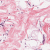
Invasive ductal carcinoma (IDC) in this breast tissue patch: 0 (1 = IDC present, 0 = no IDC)